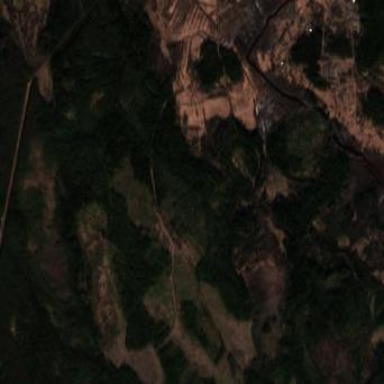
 likely man-made clearing in the landscape."